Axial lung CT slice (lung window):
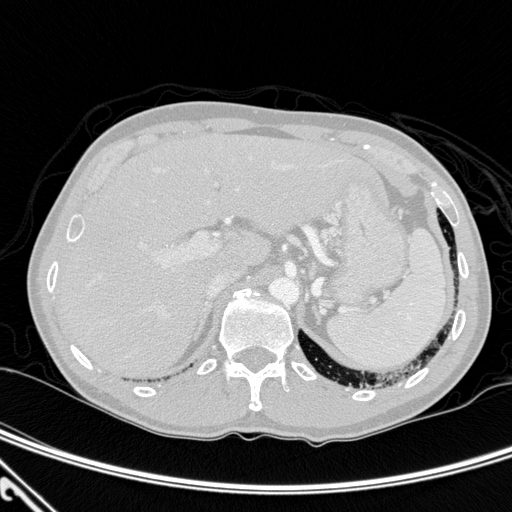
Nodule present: no